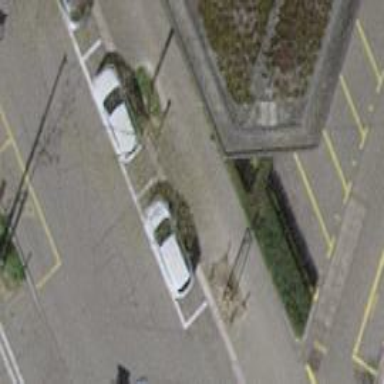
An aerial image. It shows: Parking lane designated for parking.